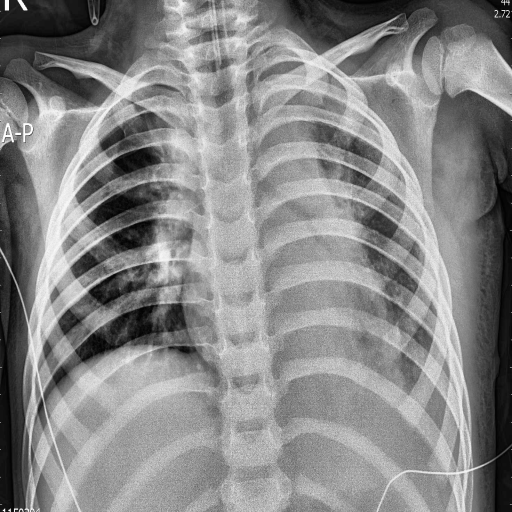
Finding: PNEUMONIA